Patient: sex F, age 70
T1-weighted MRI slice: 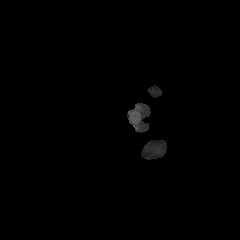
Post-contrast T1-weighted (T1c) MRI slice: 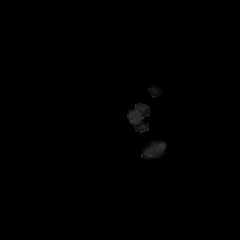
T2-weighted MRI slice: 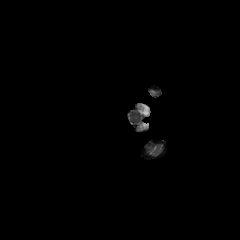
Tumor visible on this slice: no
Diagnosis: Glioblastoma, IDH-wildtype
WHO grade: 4